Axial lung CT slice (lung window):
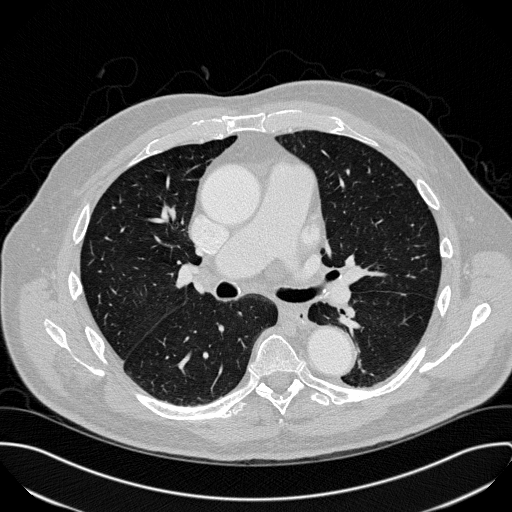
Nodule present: yes
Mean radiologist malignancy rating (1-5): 2